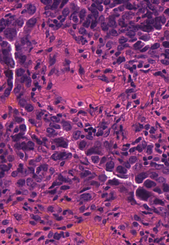
Tumor epithelial tissue: yes
Tumor-associated stroma tissue: yes
Normal tissue: no